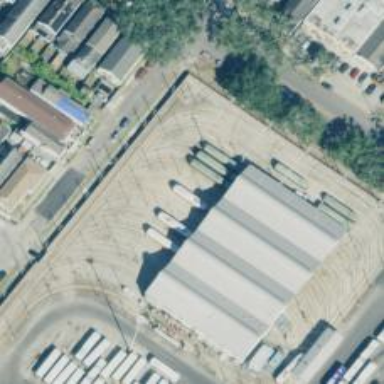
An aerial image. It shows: Tram railway yard.